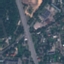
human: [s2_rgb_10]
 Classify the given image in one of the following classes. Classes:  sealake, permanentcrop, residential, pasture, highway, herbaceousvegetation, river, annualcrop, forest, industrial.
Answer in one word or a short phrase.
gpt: Highway